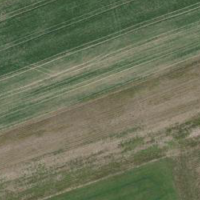
EUNIS habitat code: 52
Species observed at this site:
Prunus padus